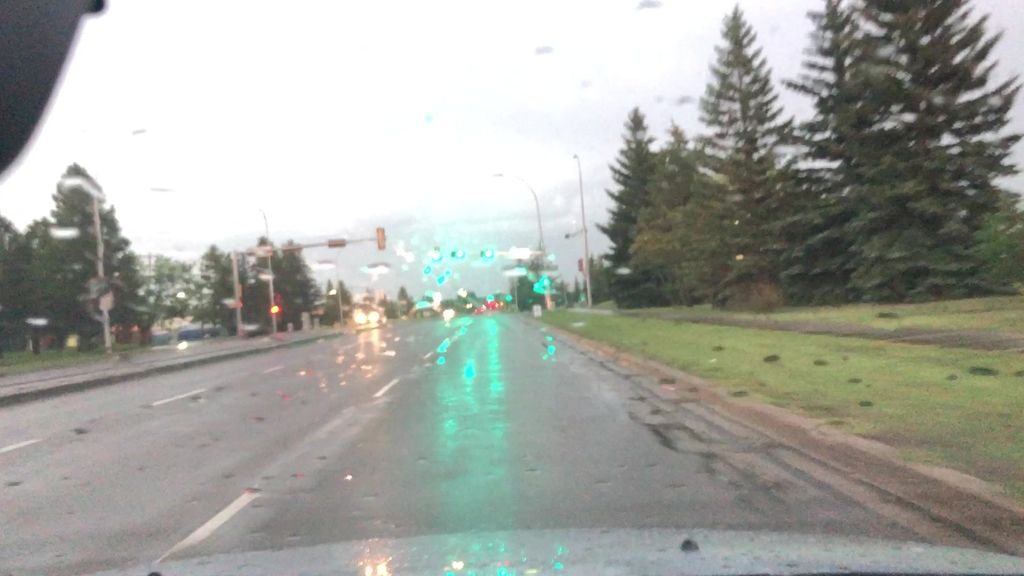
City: edmonton